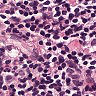
Metastatic tissue present: no